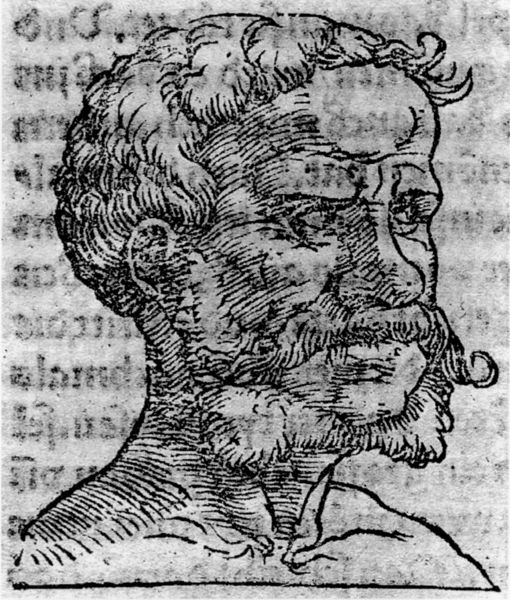
Titel: Bildnis von Mahomet II (9.türkischer Kaiser)
Künstler: Conrad Schnitt
Institution: (Seriendruck)
Schlagwörter: feder, kopf, mann, nackt, schatten, grob, frisur, grau, hintergrund, licht, mund, nase, ohr, profil, schwarz, stirn, weiss, zeichnung, blick, alt, bart, schnurrbart, augen, falten, gesicht, vollbart, bildnis, hals, portrait, porträt, haare, blatt, locke, locken, ohren, rechts, schulter, holzschnitt, schrift, seitlich, papier, noten, grafik, graphik, schattierung, linien, falte, ernst, streng, büste, grimmig, dreiviertelprofil, schnauzer, striche, buch, kohle, ier, druck, schnitt, schraffur, schraffuren, radierung, stich, markant, dreiviertel, portait, seite, illustration, schwarzweiß, text, buchstaben, strich, bleistift, buchdruck, halbportrait, halbprofil, runzeln, männlich, mittelalter, dürer, oberlippenbart, gezwirbelt, letter, federzeichnung, durchscheinend, skizzenhaft, weiiß, buchillustration, verso, knollnase, durchschlag, recto, knollennase, zwirbel, orträt, durchschimmern, schwarz.weiß, mannportrait, nase ohren